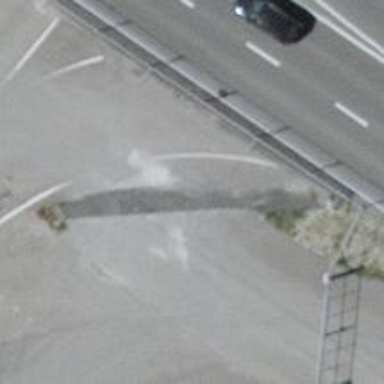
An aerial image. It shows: Lift gate barrier.